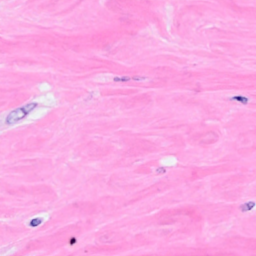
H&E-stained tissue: Breast